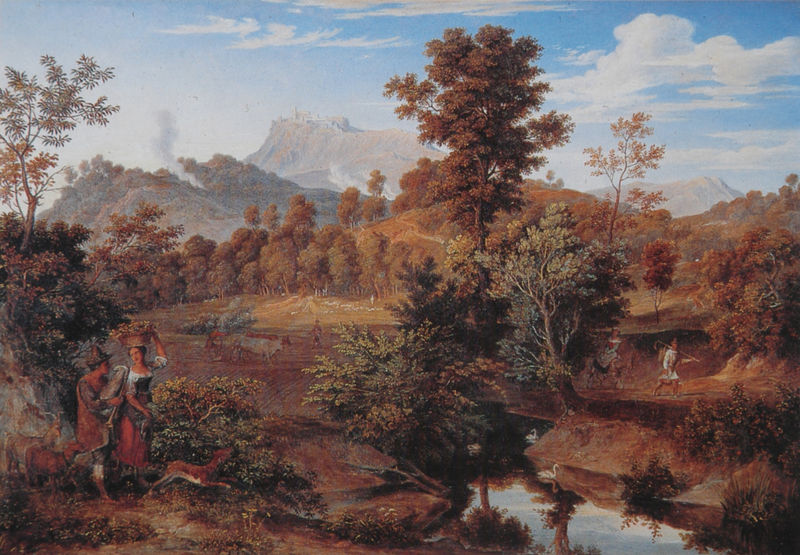
Titel: Landschaft bei Paliano
Künstler: Joseph Anton Koch
Standort: Erfurt
Institution: Angermuseum
Schlagwörter: baum, berg, blau, blätter, felsen, gemälde, himmel, kopf, laub, mann, wasser, weiß, wolken, bäume, fluss, gelb, grün, landschaft, menschen, ocker, see, stadt, teich, braun, frau, kleid, männer, schwarz, hund, hunde, rot, tier, tiere, weg, wiese, wolke, stein, instrument, öl, bach, feld, felder, ferne, horizont, hügel, kühe, natur, spiegelung, strauch, vögel, busch, büsche, gebüsch, rauch, klassizismus, paar, musik, musiker, wald, bauern, esel, stock, turm, weiher, früchte, schwan, italien, stab, acker, bäuerin, ernte, berge, fels, gebirge, dorf, kuh, herbst, ausflug, enten, arbeiter, romantik, korb, bauer, flucht, rinder, burg, vulkan, wandern, ideal, festung, feldarbeiter, leinwand, jagd, tracht, villa, rau, tümpel, windhund, wanderer, landwirtschaft, arkadien, wanderstab, dudelsack, maria, sträcuher, bock, schafe, ochsen, hirte, hirten, schäfer, ziegenbock, ziege, schwäne, koch, sense, josef, staffagefiguren, ziegen, und, geis, felsmassiv, geisbock, schan, bäumee, ühe, bst, indhund, träucher